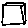
Label: square